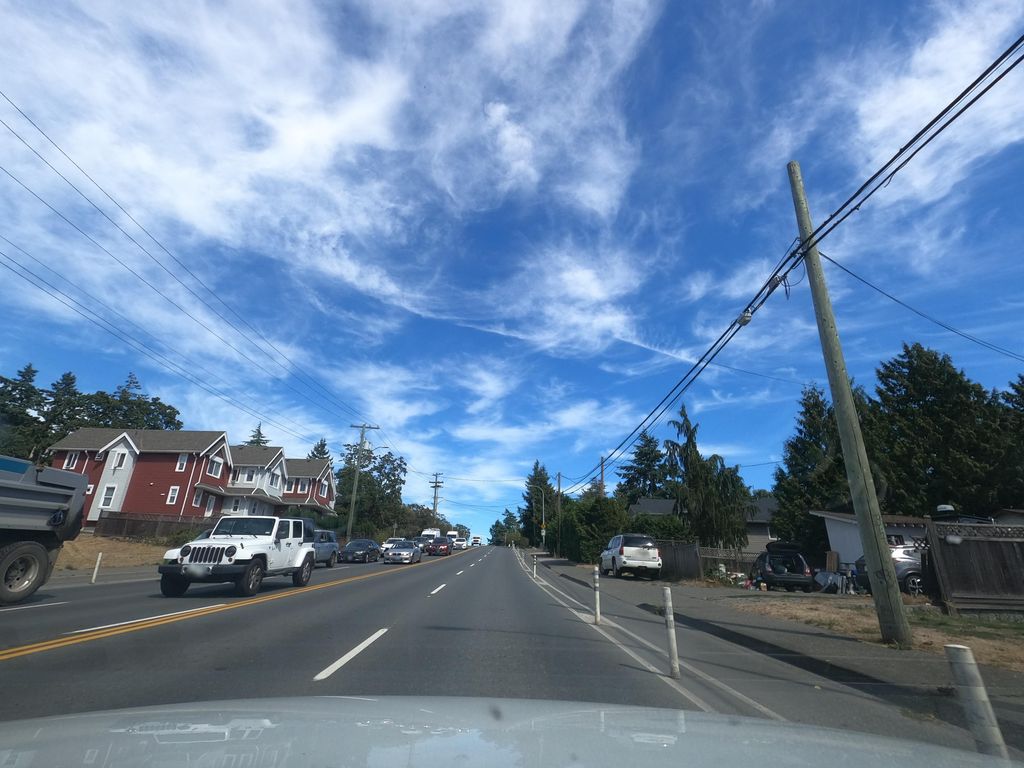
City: victoria